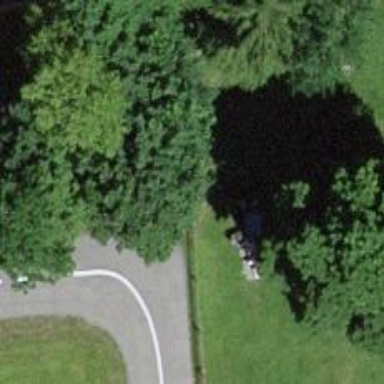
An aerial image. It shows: Brown bench in the vicinity.